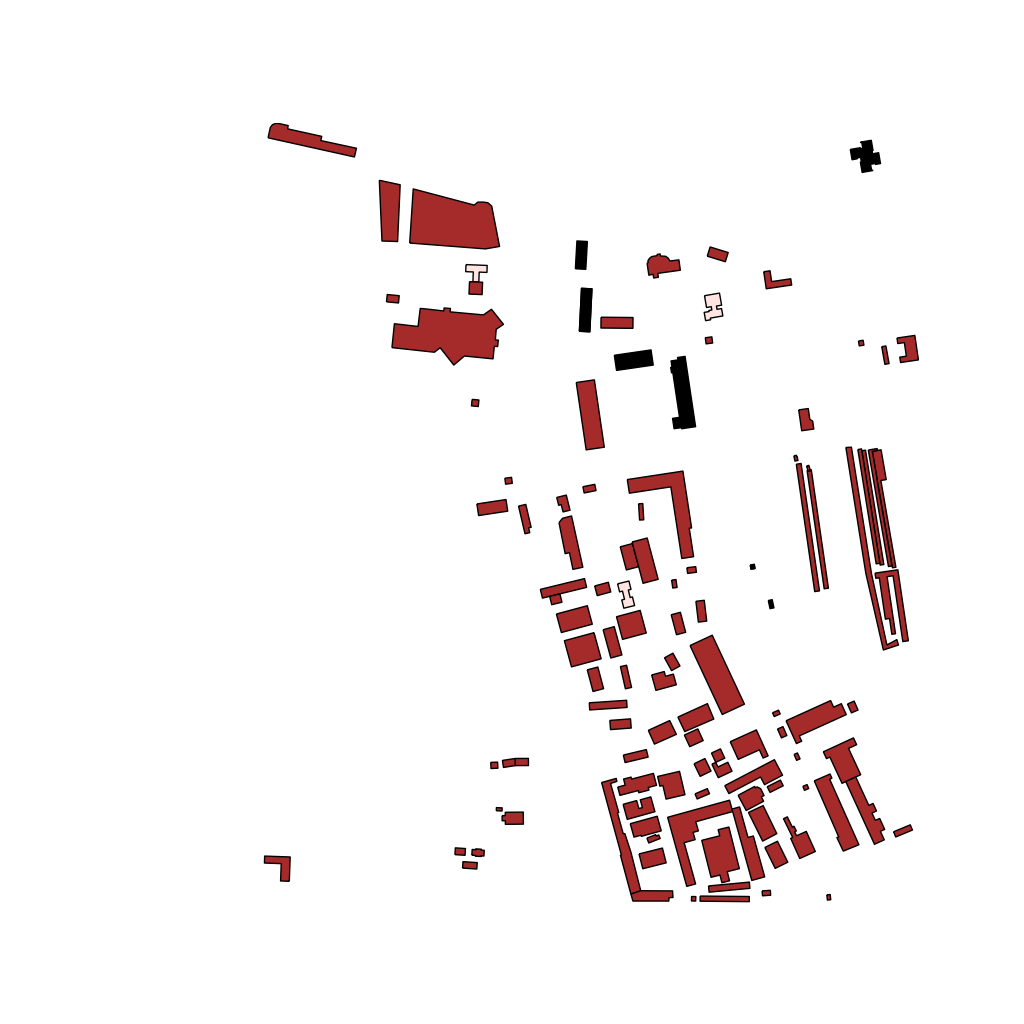
Tags: overhead vector_map, business, industrial, recreation, residential, special, modern, soviet, high_rise, individual_rise, low_rise, density_1, Building, Facility, Gas, 1.0 km²